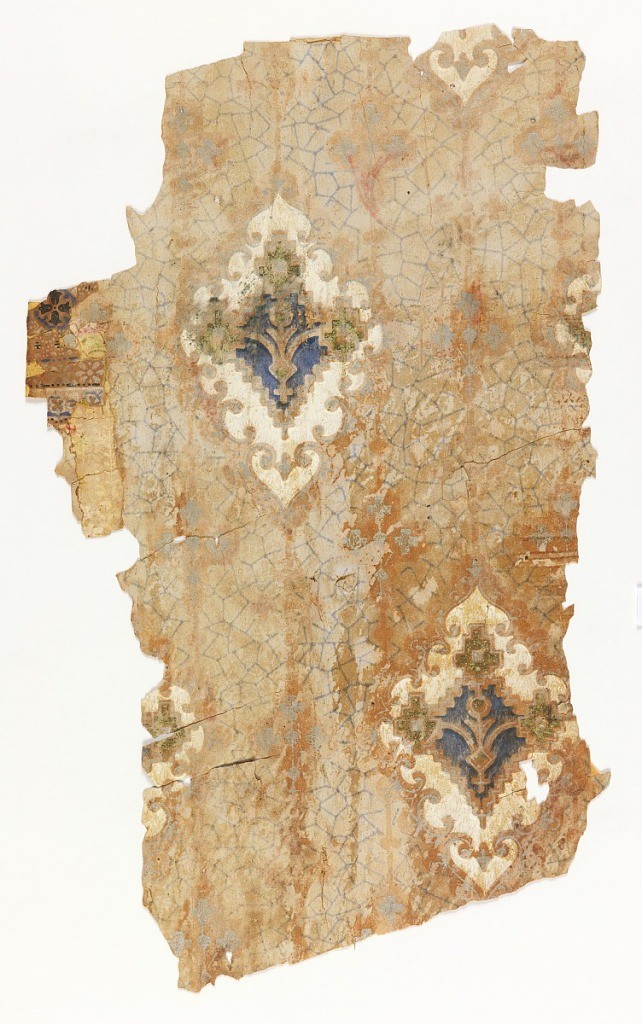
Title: Sidewall - fragment
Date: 1890–1910
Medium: Machine-printed
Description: Pale blue crackled ground with drop-repeating scrollwork medallions. Printed in dark blue, white and silver.